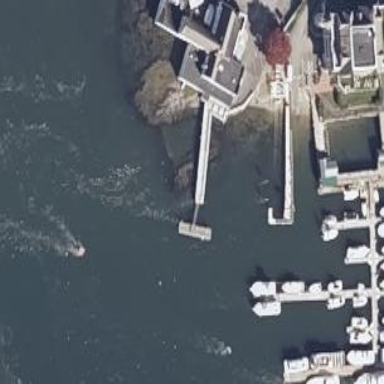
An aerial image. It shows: Man-made pier.